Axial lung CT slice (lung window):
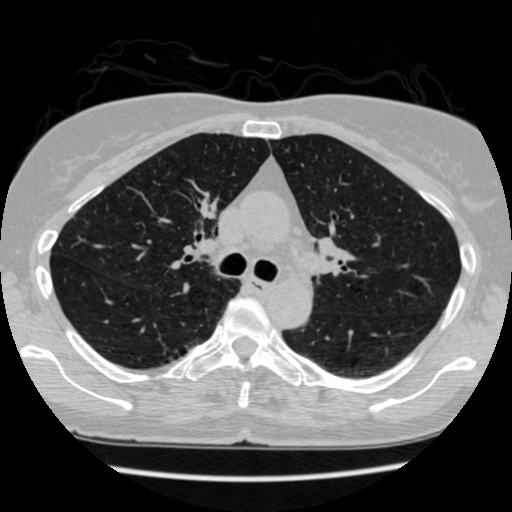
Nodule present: no